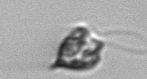
Label: Pyramimonas_longicauda